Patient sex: M
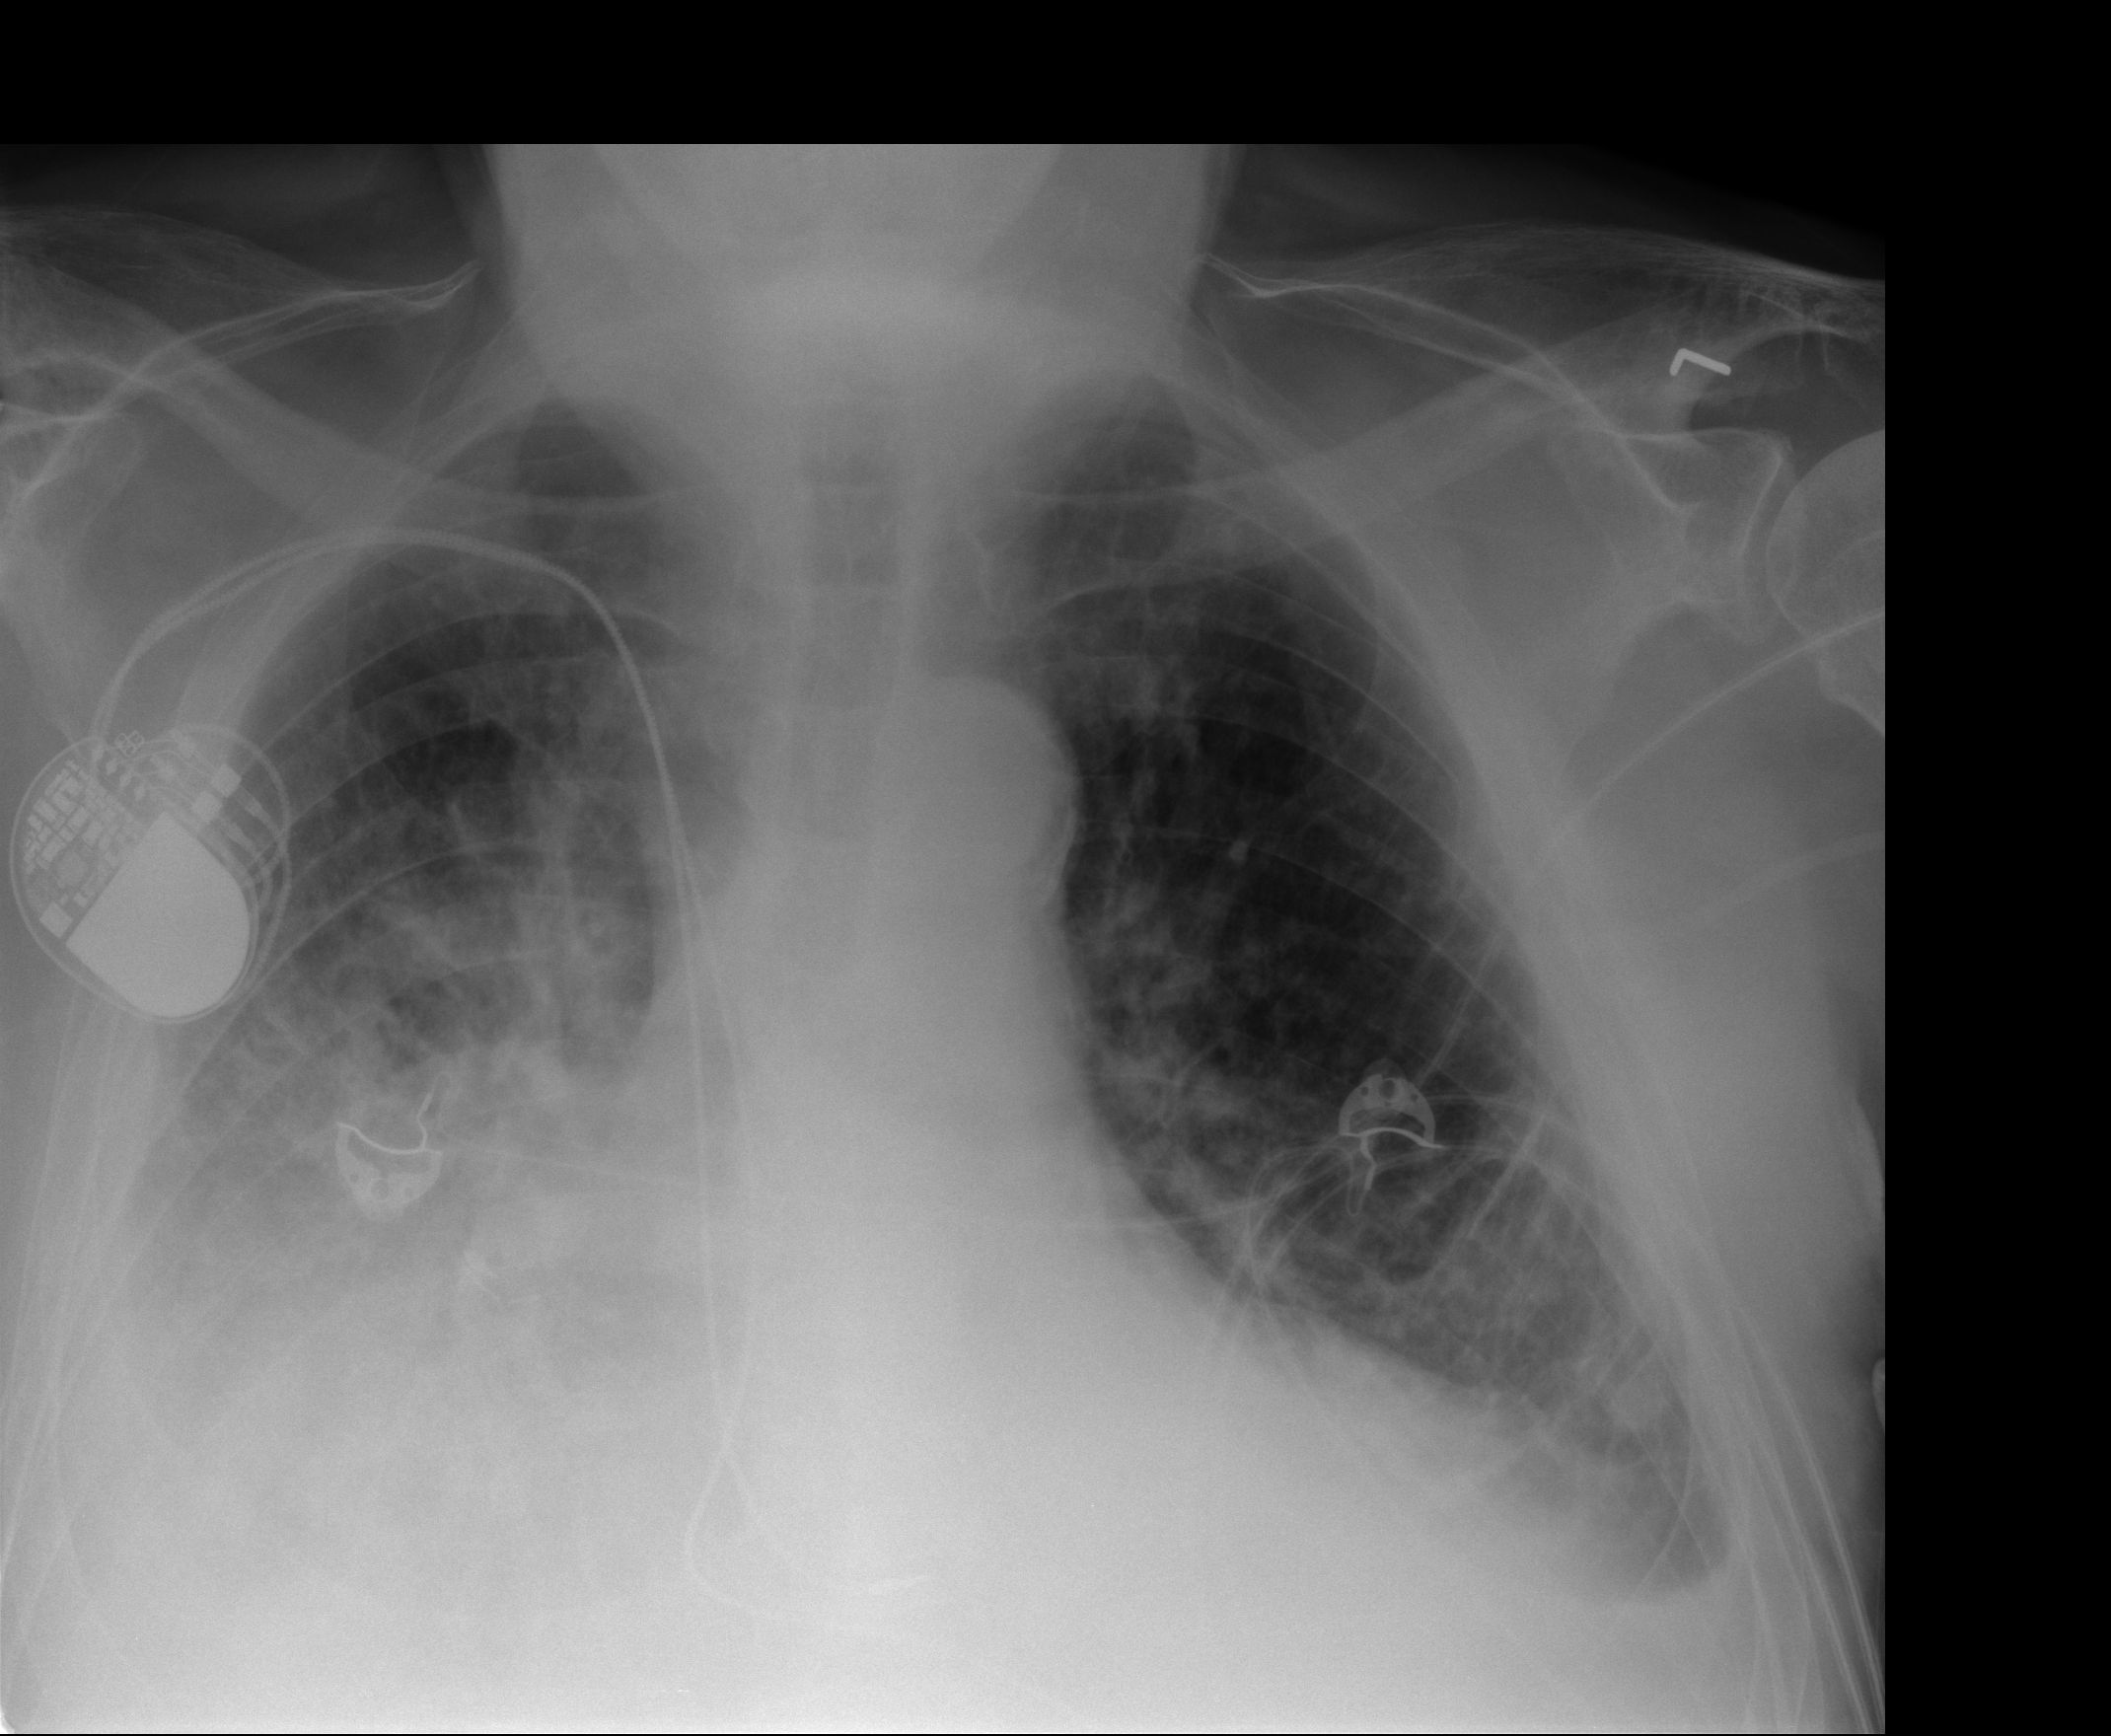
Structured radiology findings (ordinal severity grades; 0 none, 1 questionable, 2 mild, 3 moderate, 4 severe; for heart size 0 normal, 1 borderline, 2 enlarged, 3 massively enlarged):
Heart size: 2
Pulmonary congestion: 2
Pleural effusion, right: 3
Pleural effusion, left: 2
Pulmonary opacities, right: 3
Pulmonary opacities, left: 0
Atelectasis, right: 3
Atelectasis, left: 2